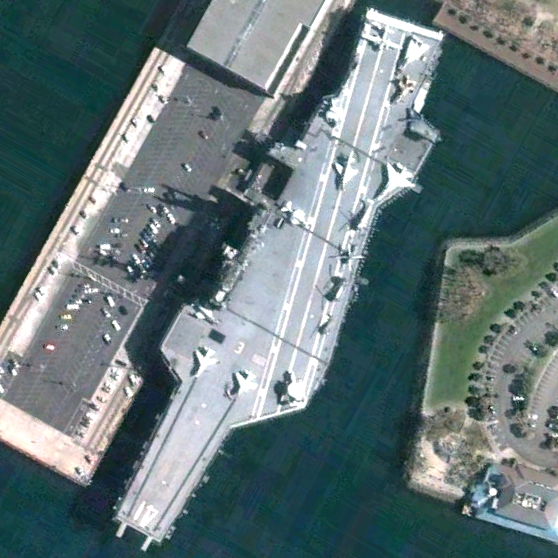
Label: aircraft_carrier